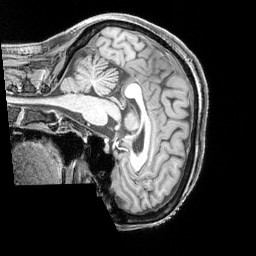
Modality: T1w
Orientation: sagittal
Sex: female
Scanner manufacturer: siemens
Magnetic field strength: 3 T
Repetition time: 2.3 s
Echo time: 0.00226 s